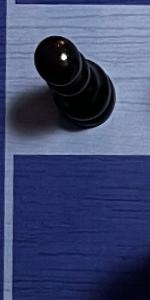
Label: Empty